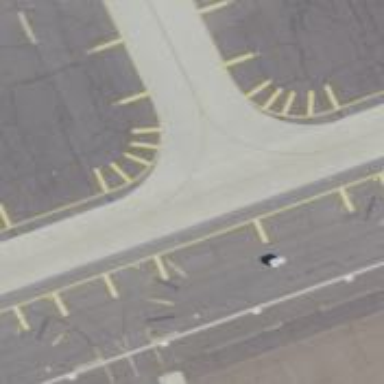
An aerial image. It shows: View of taxiway at the airport.